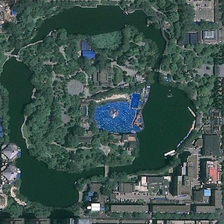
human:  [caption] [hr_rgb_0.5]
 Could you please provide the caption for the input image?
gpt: an island in a a pond with surrounded by many green trees are in a park .

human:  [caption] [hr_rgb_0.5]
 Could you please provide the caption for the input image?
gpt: an island in a a pond with surrounded by many green trees are in a park .

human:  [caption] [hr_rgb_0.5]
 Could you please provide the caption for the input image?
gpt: an island in a a pond with surrounded by many green trees are in a park .

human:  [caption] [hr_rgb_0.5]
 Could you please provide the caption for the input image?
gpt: an island in a a pond with surrounded by many green trees are in a park .

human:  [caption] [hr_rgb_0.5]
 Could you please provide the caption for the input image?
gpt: an island in a a pond with surrounded by many green trees are in a park .